Question: Here I found an example of the loop(recursive function) delay and used for its own purposes. The problem is that with the successful addition of div I need to stop the cycle, but here is recursive function and so break throws an error.
I tried something like this:
'''
(function myLoop(i){
console.log($("input[name='show']").is(':visible'));
if($("input[name='show']").is(':visible'))
return false;
setTimeout(function(){
$.getScript('index.php?ping=true', function(data){
if(ping){
$('#input').append('<input width="320" type="image" height="240" border="0" src="http://'+url+':'+port+'/?up" name="show">');
}
});
if (--i) myLoop(i);
}, 7000)
})(10);
'''
But it stops only after second div is added. as I understand I need to somehow use the callback on if?

Solved the problem myself, just added if (--i) myLoop(i); to the getscript
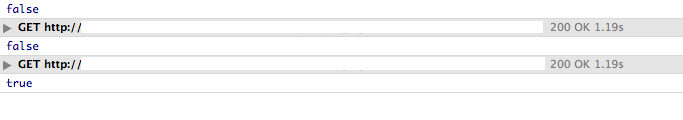
Answer: You need to store a reference to your 'setTimeout' and the use 'clearTimeout'.
'''
var timeout = setTimeout(function(){
if (success) {
clearTimeout(timeout);
}
});
'''